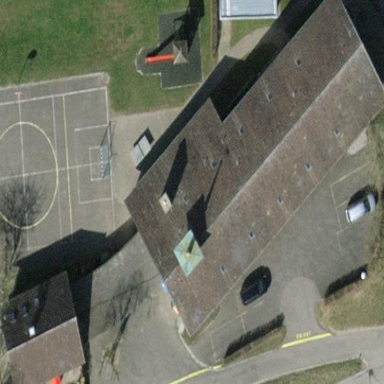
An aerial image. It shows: School building.